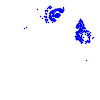
Particle: electron